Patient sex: F
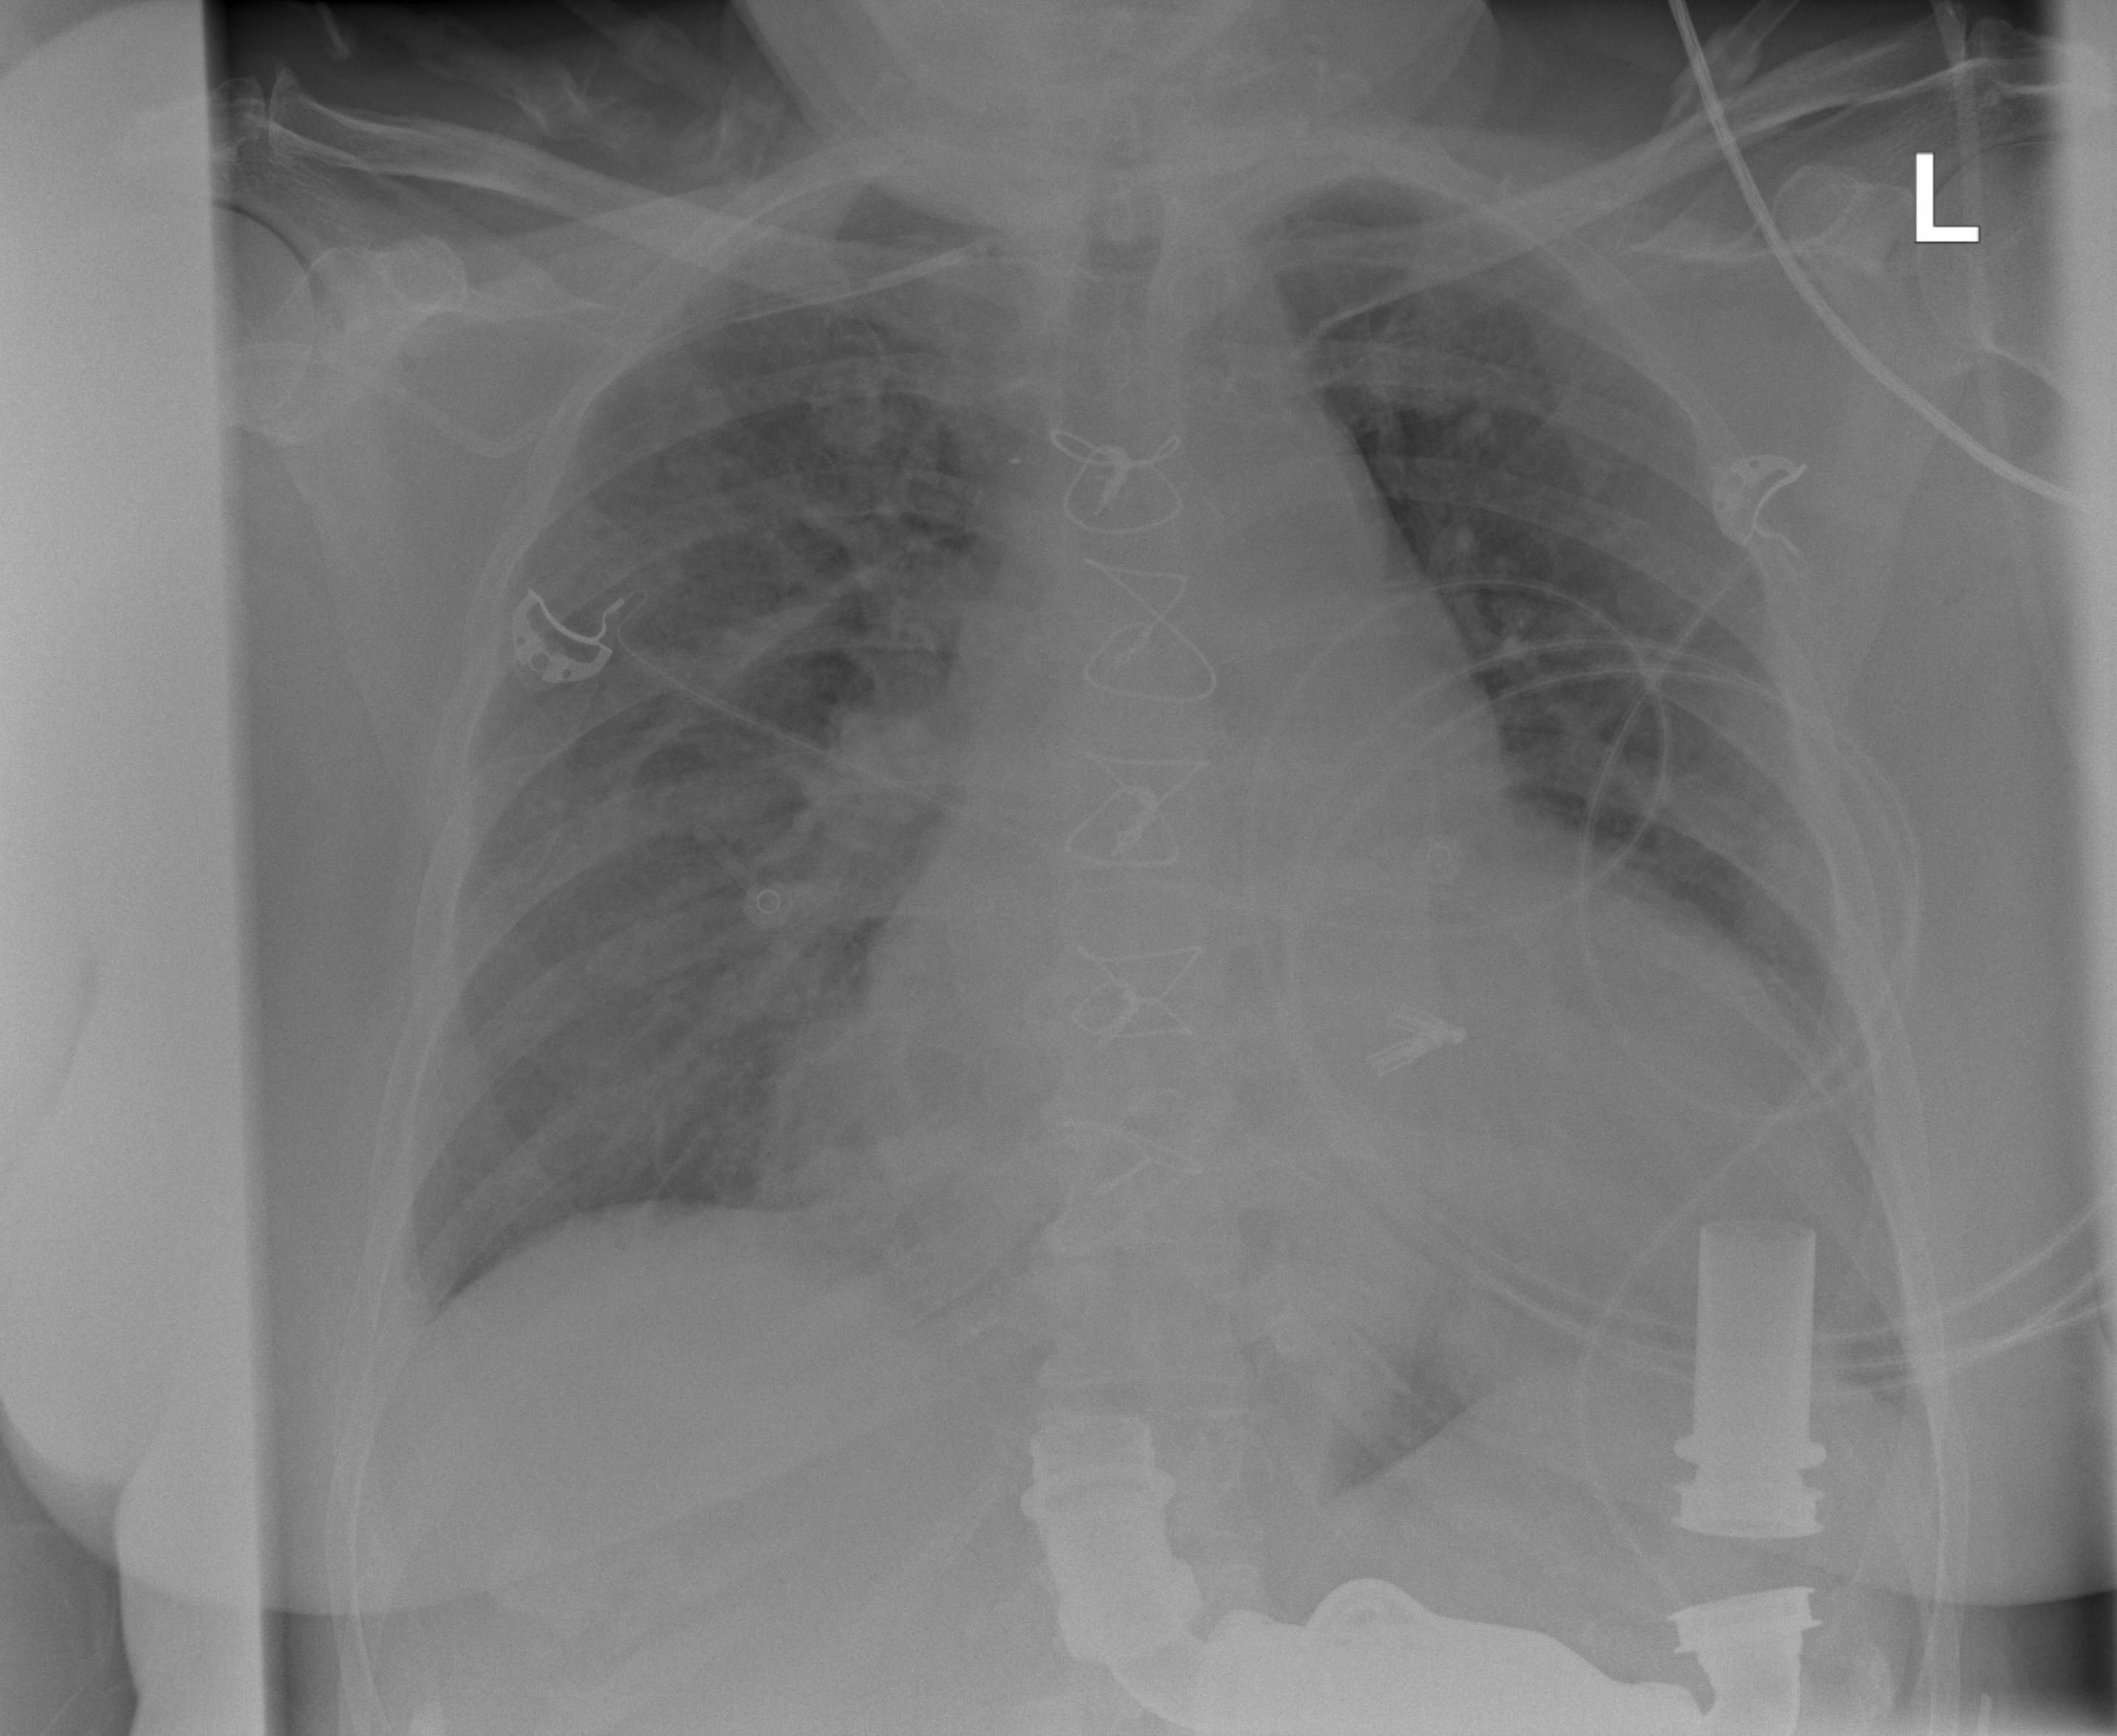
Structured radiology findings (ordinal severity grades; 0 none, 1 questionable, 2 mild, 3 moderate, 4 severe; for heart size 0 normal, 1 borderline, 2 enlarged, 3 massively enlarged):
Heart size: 3
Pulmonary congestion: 2
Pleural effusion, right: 2
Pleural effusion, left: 2
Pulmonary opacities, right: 2
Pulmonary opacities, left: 2
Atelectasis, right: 0
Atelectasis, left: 0